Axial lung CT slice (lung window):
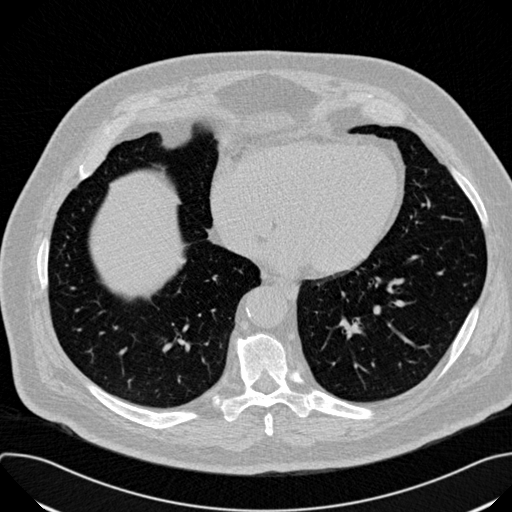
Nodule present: no